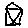
Label: house